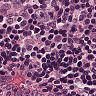
Metastatic tissue present: no